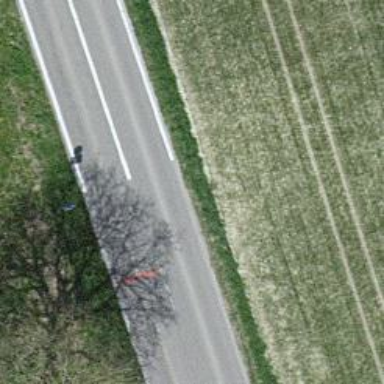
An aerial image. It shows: Asphalt road classified as primary highway.